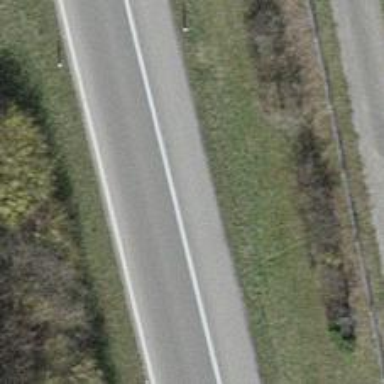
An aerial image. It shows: Asphalt motorway link.